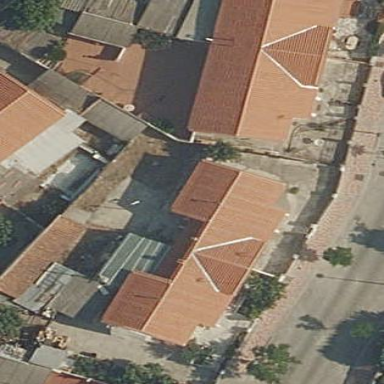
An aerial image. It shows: Residential building.